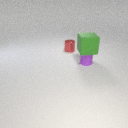
large green rubber cube above small purple rubber cylinder